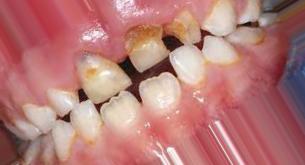
Condition: Caries